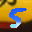
Label: 5